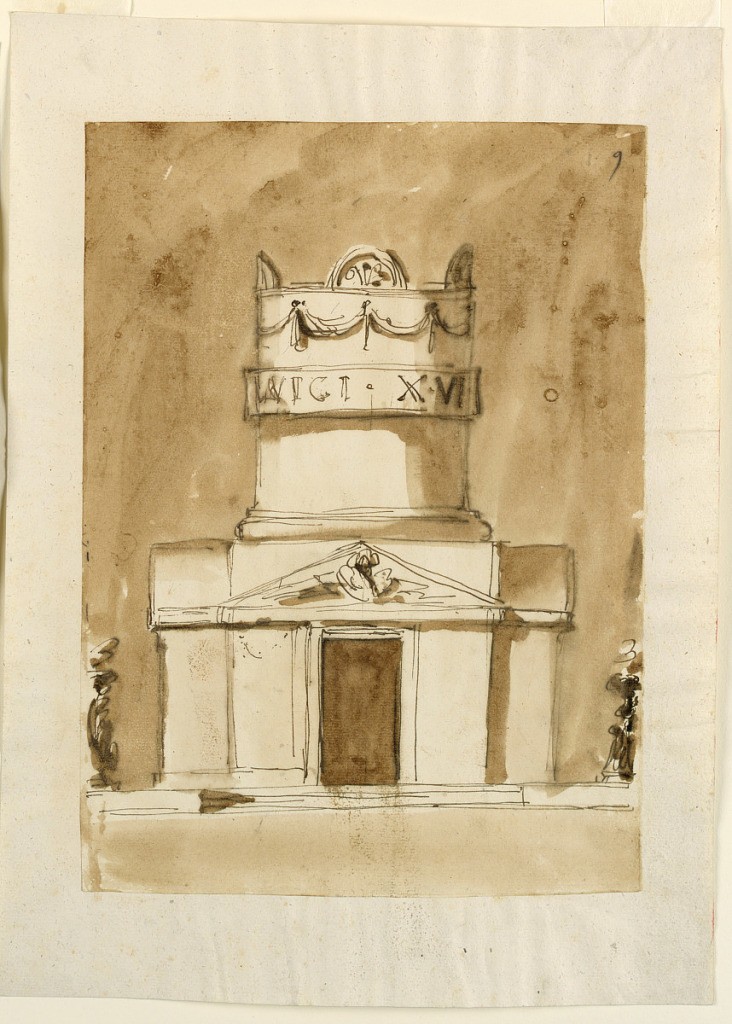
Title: Monument of King Louis XVI of France
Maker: Giuseppe Barberi, Italian, 1746–1809
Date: ca. 1795
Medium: Pen and brown ink, brush and brown wash on lined off-white laid paper
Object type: Drawing
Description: A variation of 1938-88-1303. The doorframe has the height of the lateral walls. The column has a greater diameter, and it is decorated above the band with drapery festoons. On top is a cresting of a small semicircular pediment above each cross arm.